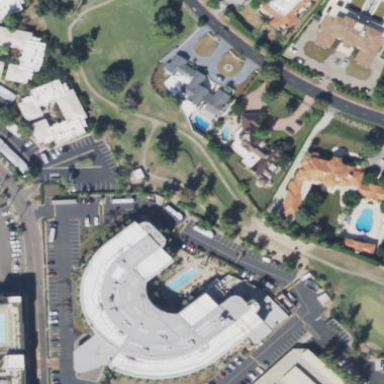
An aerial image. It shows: Hotel building.